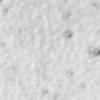
Label: no_change